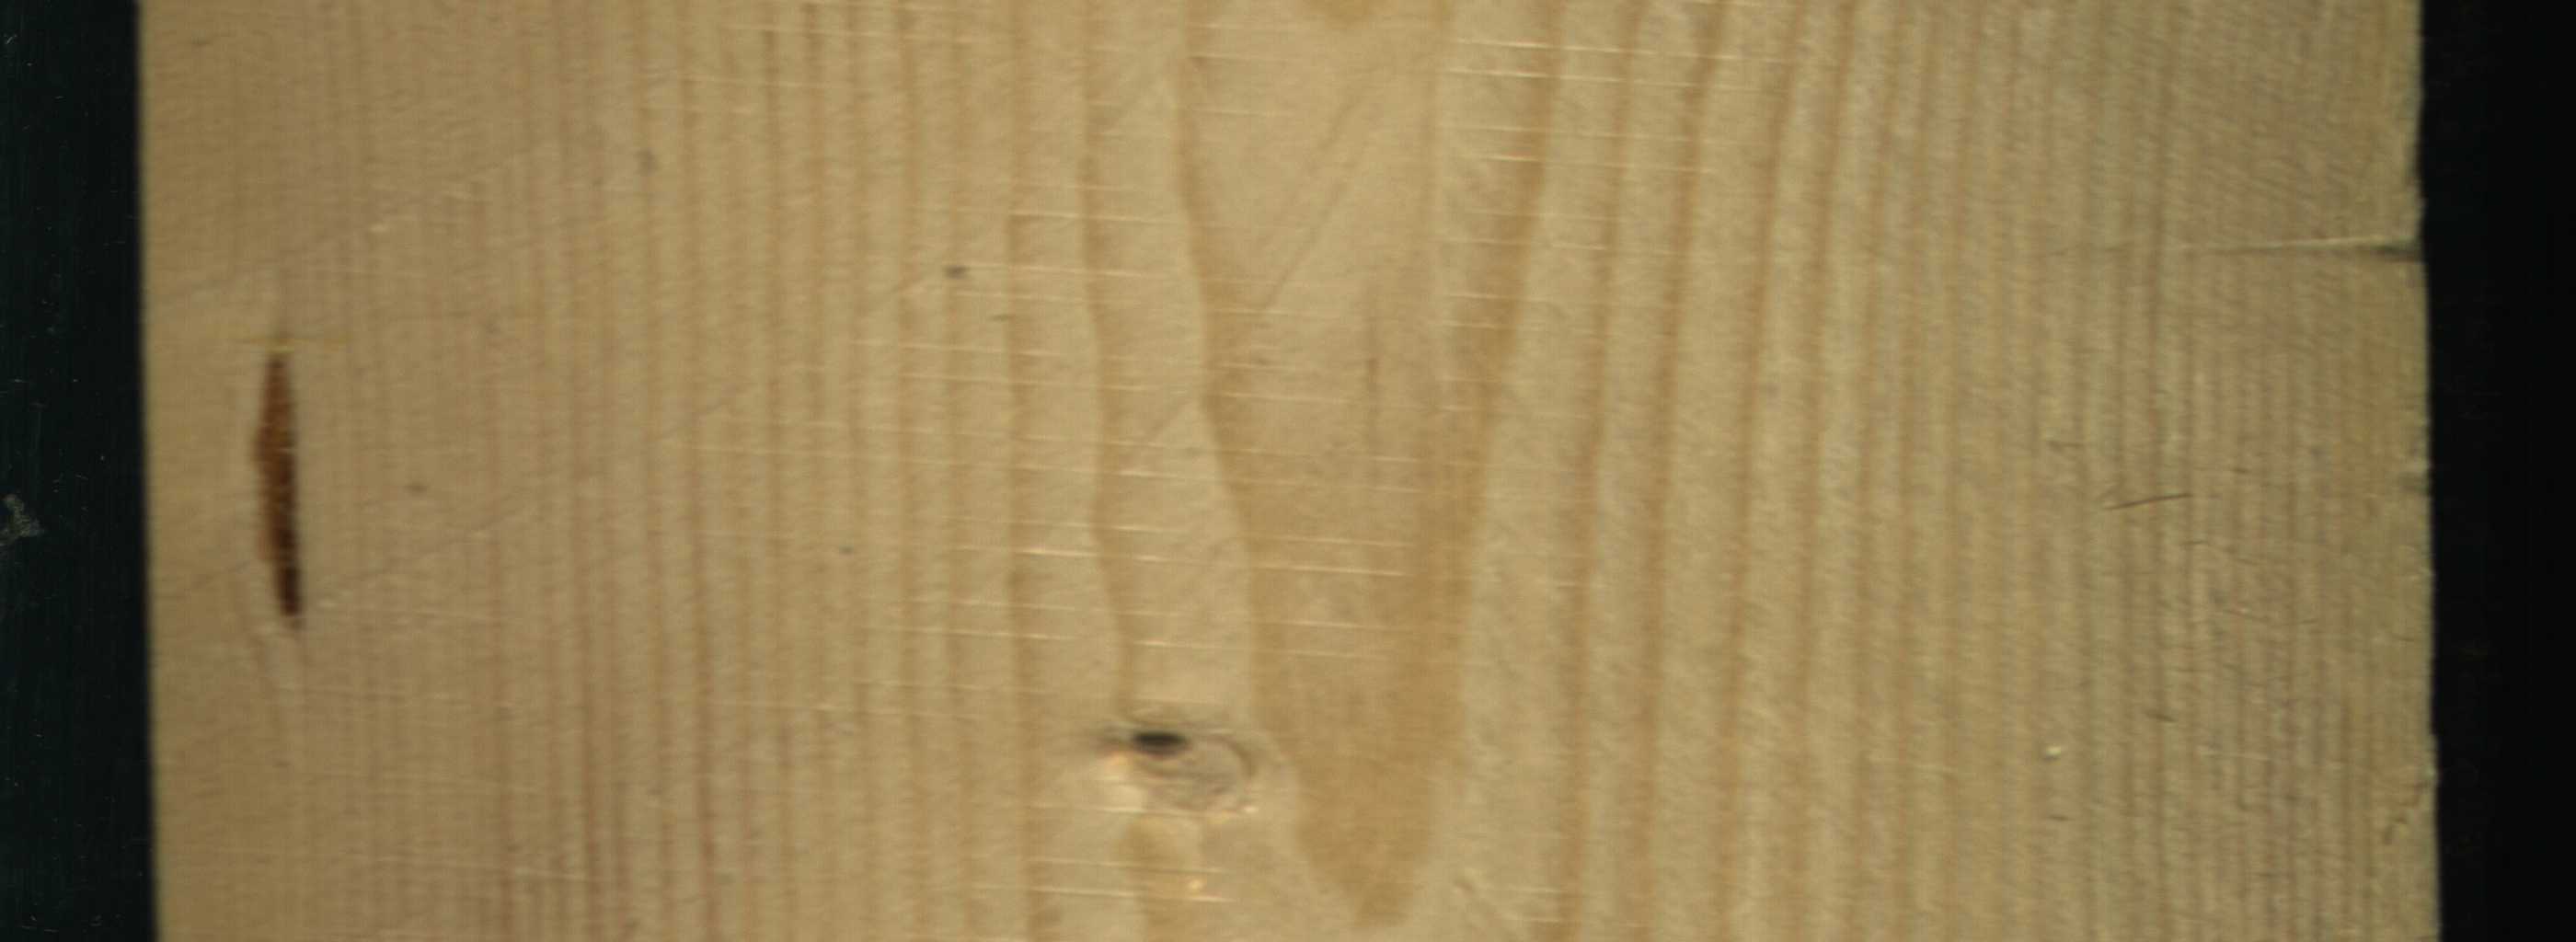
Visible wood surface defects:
resin
Live_Knot